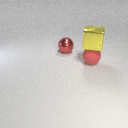
large yellow metal cube above large red rubber sphere